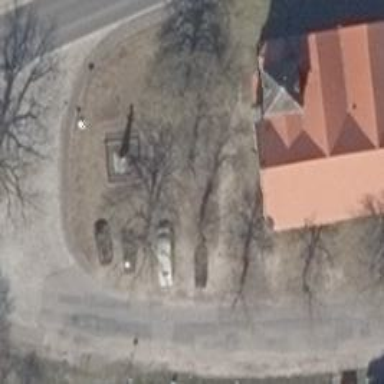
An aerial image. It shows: Historical site featuring war memorial.